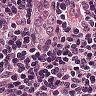
Metastatic tissue present: no